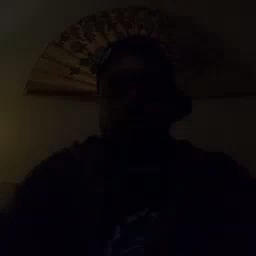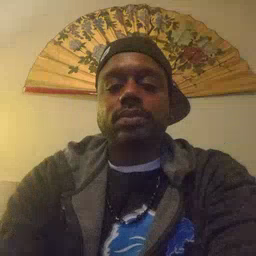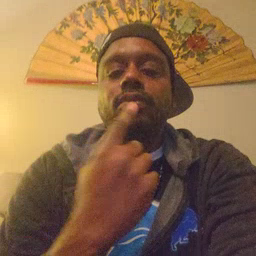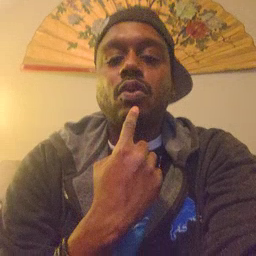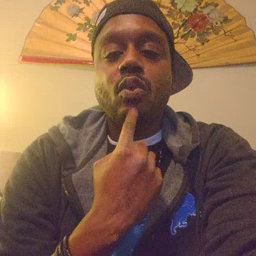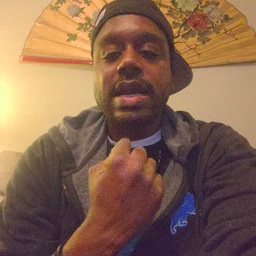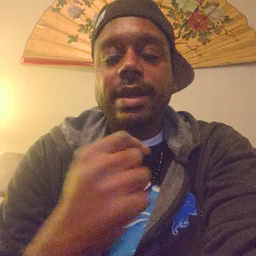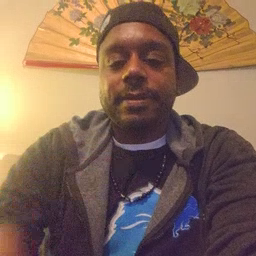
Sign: red